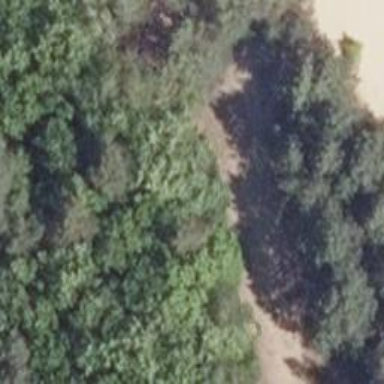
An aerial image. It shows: Sandy path.